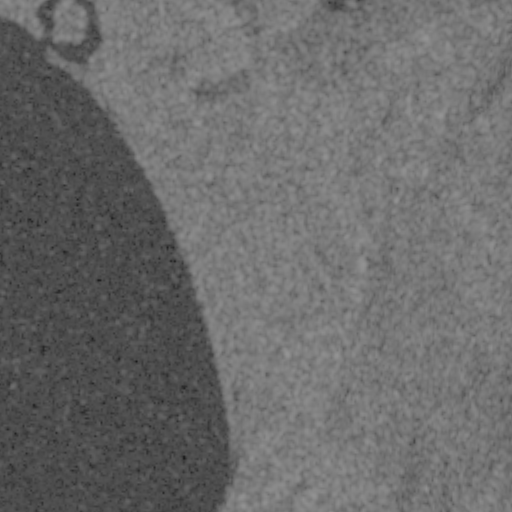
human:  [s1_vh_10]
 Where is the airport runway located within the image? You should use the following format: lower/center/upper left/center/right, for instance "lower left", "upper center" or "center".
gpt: The airport runway is located in the upper left of the image.
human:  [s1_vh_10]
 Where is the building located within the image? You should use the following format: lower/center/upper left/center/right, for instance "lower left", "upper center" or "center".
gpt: The building is located in the upper left of the image.
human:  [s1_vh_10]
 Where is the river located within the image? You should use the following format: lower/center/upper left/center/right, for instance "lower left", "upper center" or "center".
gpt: The river is located in the upper left of the image.
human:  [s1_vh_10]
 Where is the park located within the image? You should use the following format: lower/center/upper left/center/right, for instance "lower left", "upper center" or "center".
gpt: There is no park in the image.

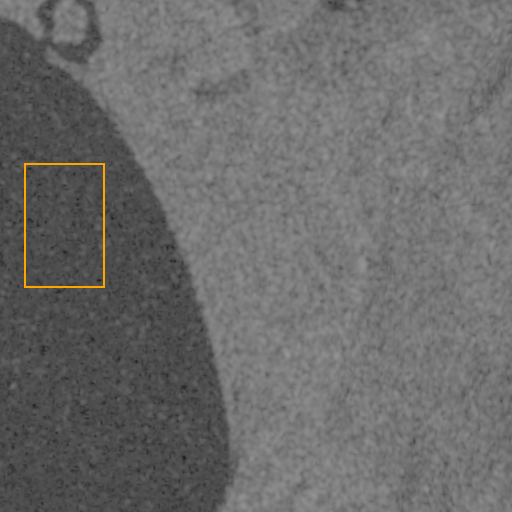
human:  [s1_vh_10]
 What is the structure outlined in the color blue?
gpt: There is no blue outline.
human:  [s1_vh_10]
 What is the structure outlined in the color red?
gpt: There is no structure outlined in red.